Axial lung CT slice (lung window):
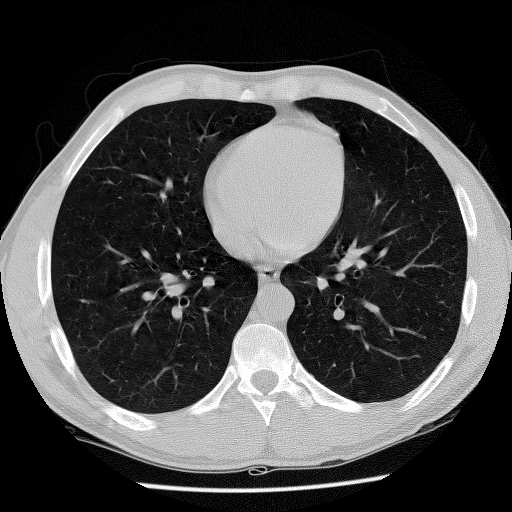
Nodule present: no